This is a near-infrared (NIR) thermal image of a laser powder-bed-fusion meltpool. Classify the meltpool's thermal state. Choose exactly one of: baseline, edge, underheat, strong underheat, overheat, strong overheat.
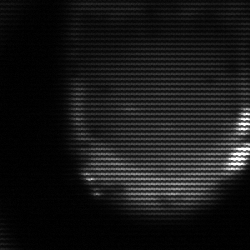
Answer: edge